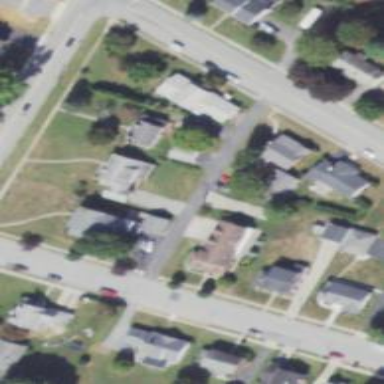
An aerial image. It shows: Alleyway designated as service road.